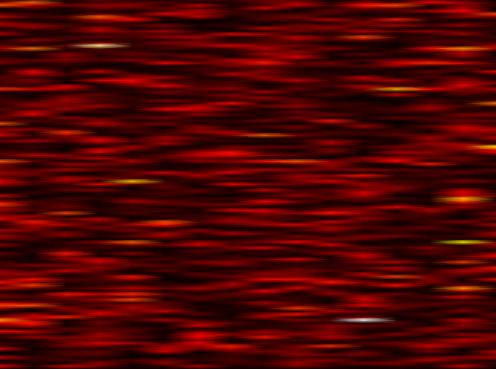
Label: FOFDM